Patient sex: F
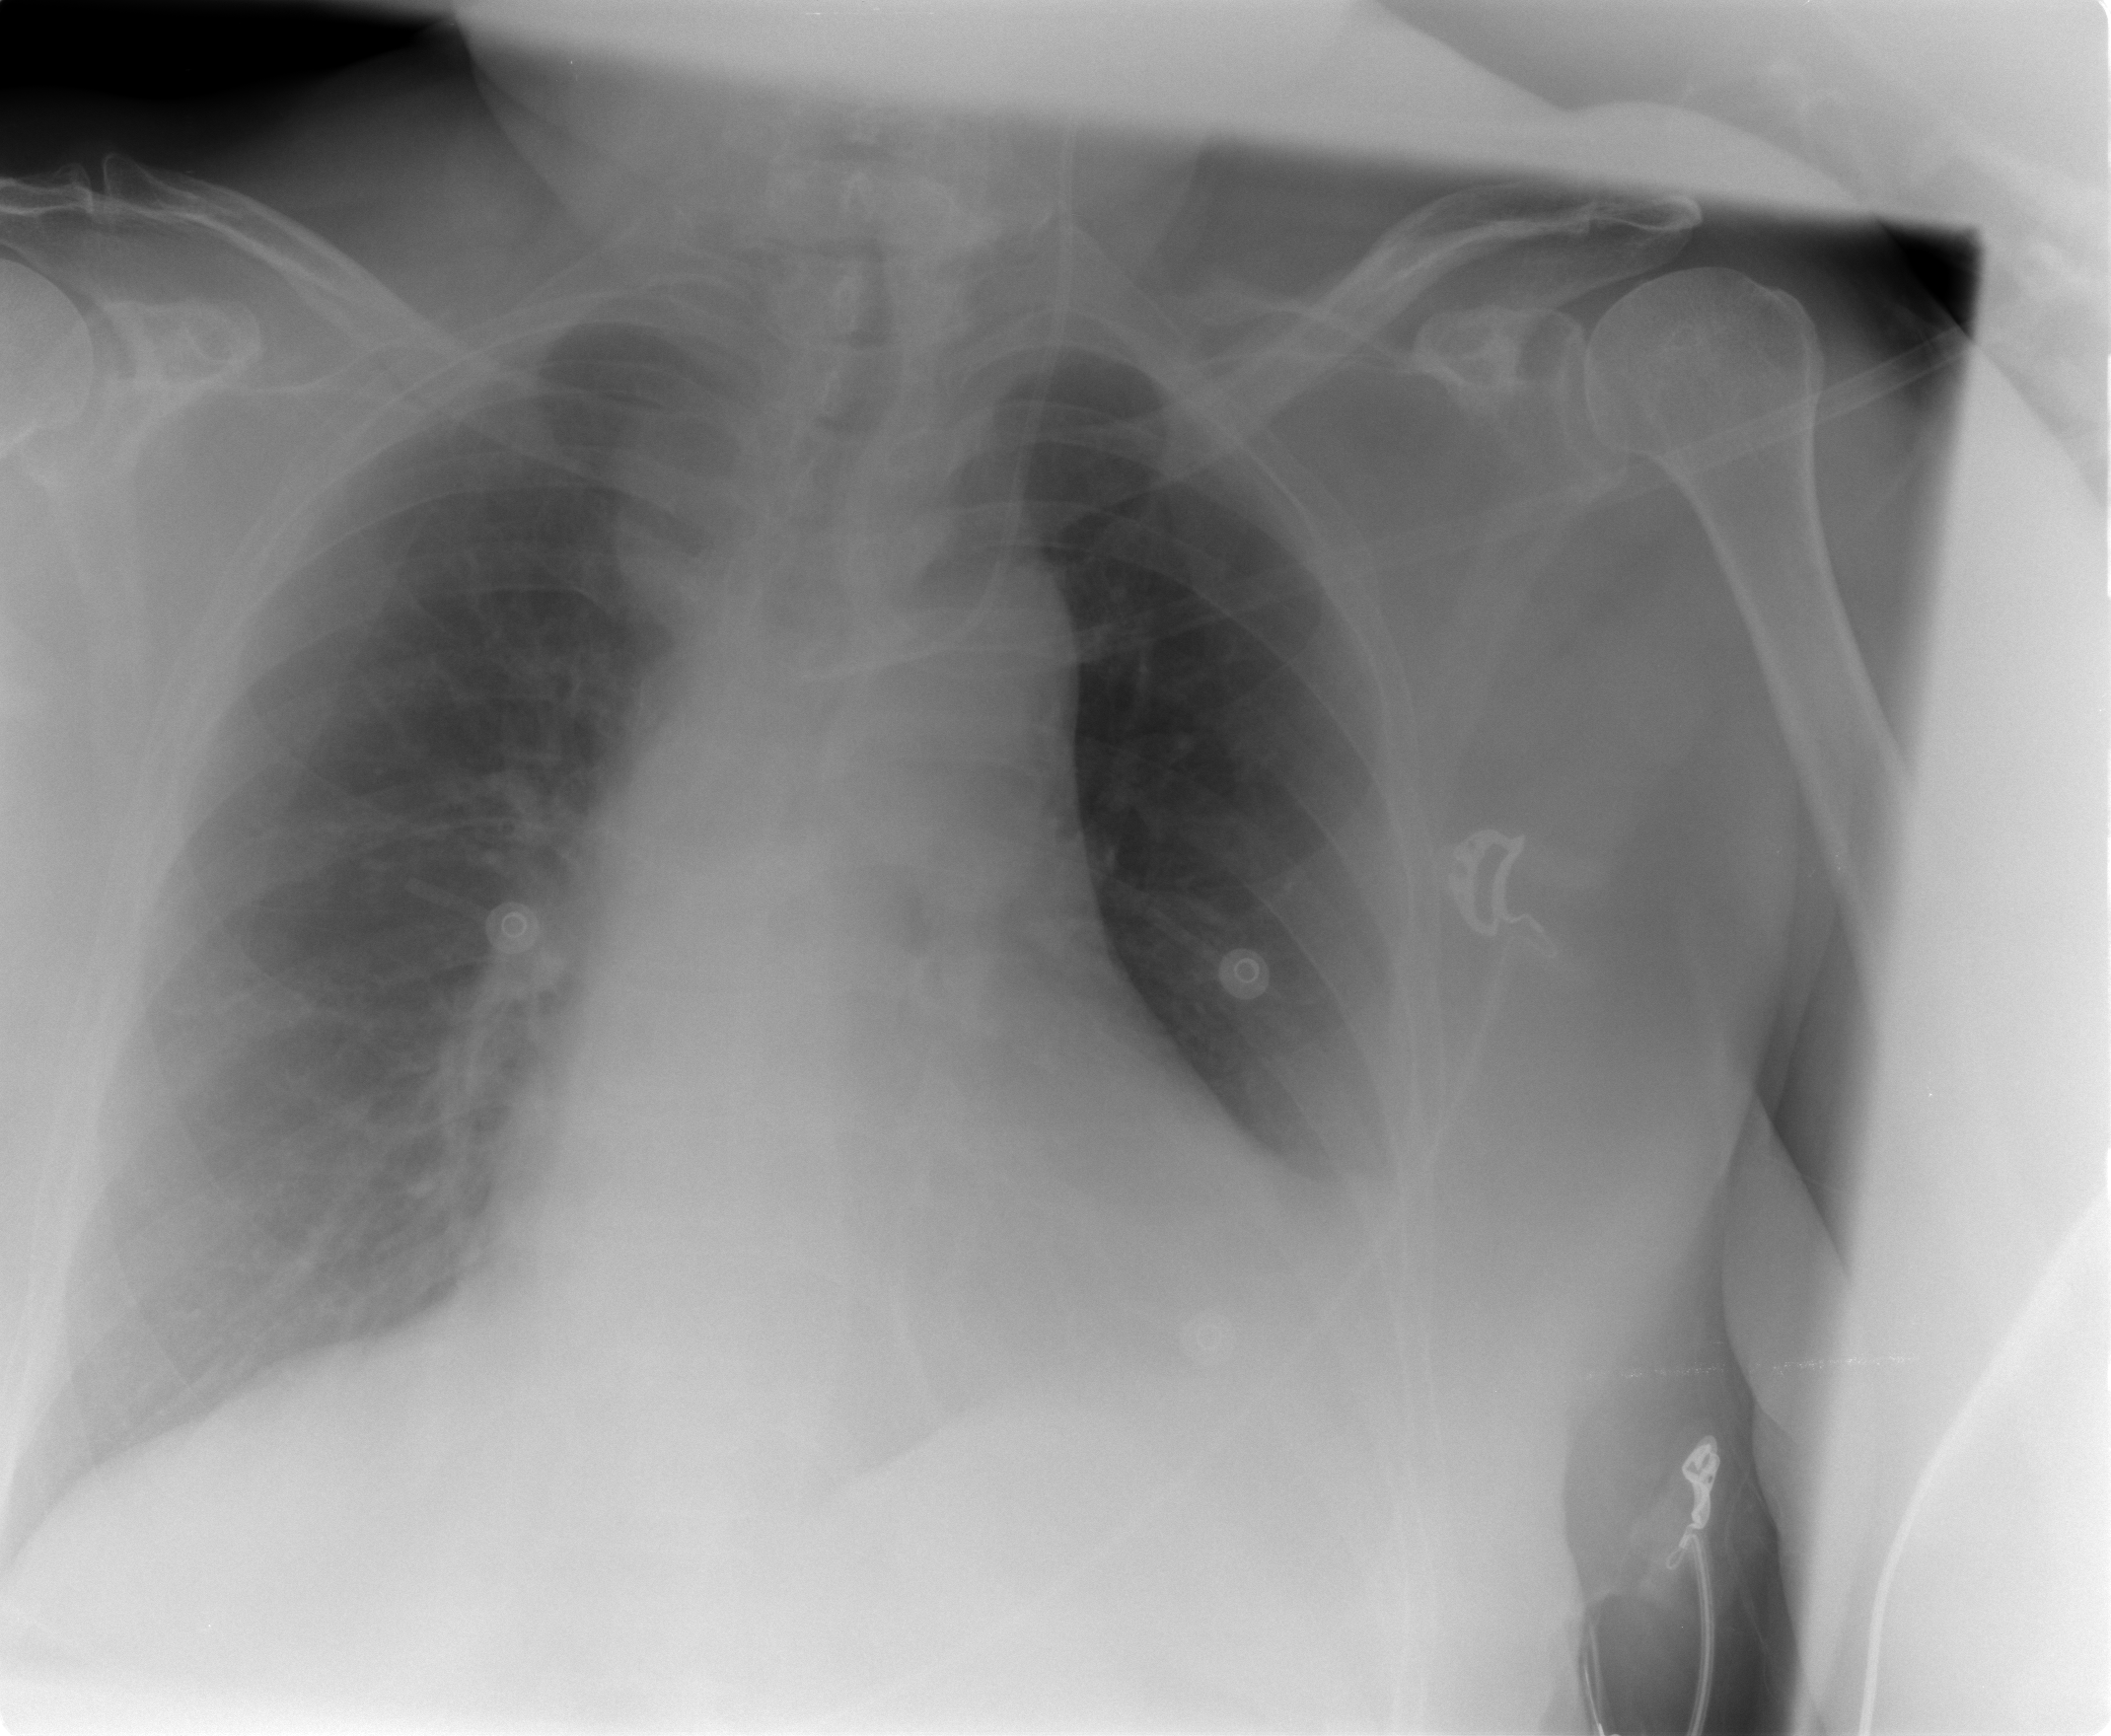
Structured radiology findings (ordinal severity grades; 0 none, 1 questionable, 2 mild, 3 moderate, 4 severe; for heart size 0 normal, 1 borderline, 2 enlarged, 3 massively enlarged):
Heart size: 1
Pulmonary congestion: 0
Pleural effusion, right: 0
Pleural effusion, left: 2
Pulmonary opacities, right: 0
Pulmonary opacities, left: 0
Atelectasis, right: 0
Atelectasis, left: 2